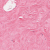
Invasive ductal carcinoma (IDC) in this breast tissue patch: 0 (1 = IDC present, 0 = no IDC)